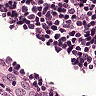
Metastatic tissue present: no